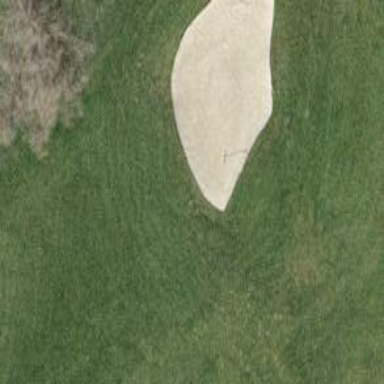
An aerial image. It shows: Sandy area is golf bunker.